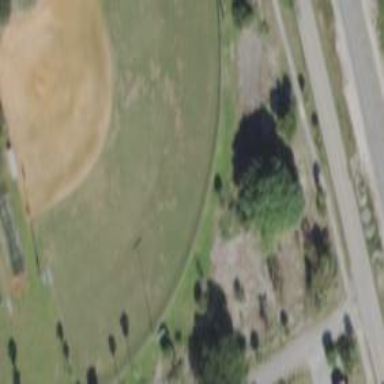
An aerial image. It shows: Baseball pitch for leisure land activities.